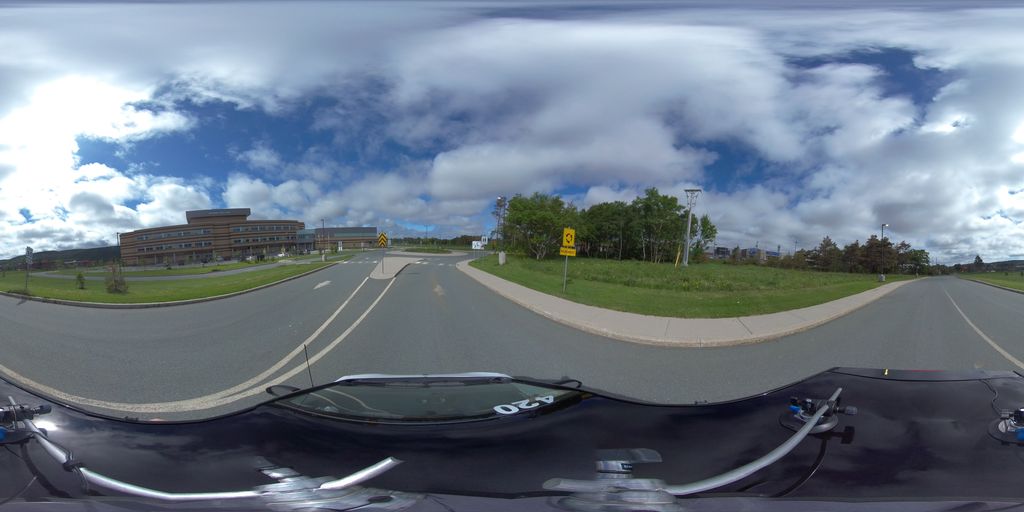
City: st_johns